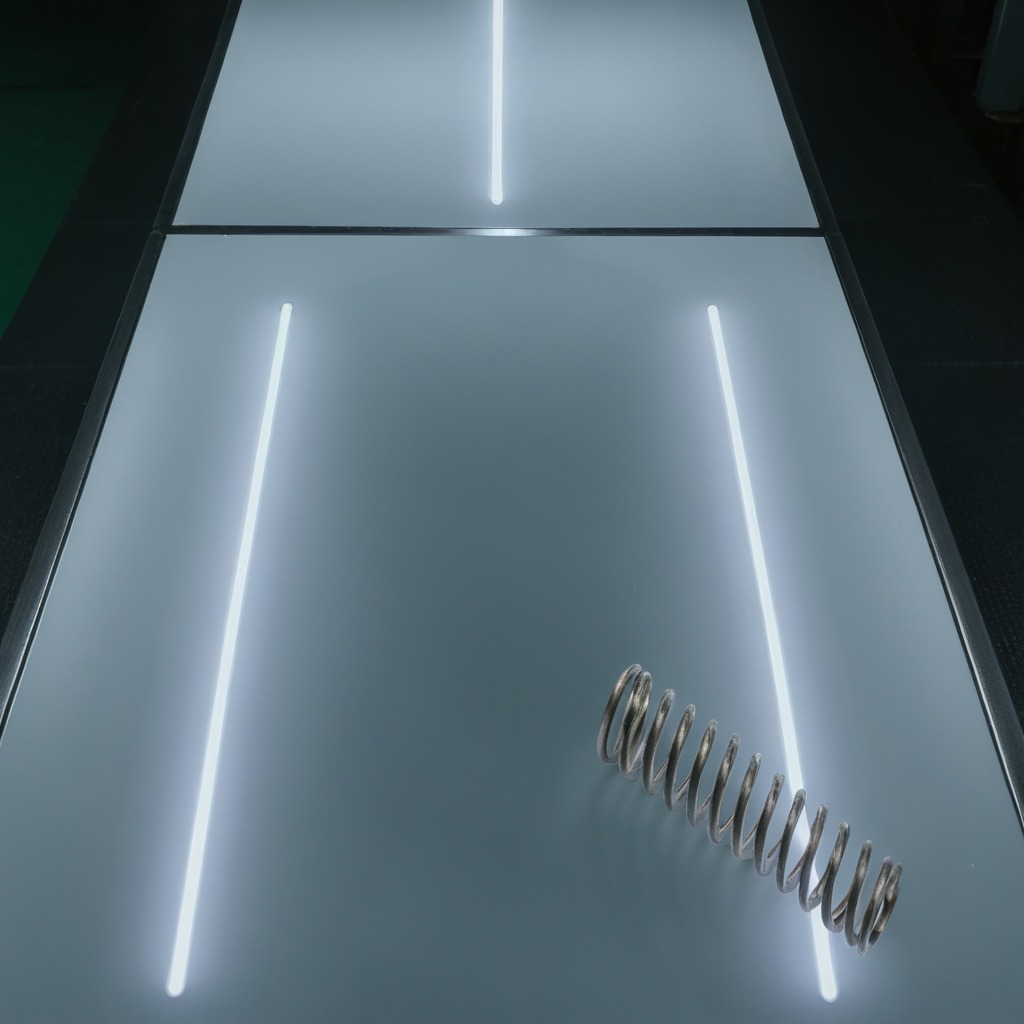
A coiled metal spring is lying on the table in a railway signal maintenance room.